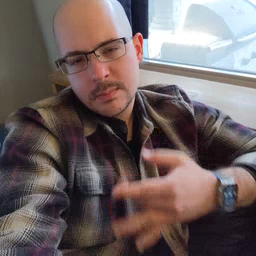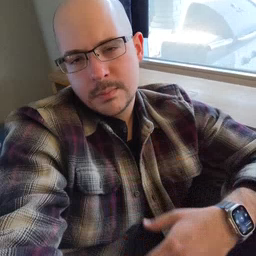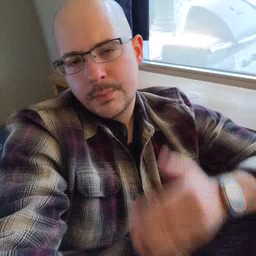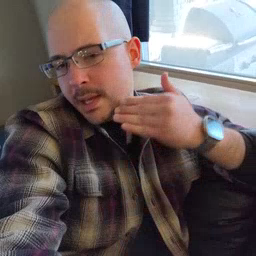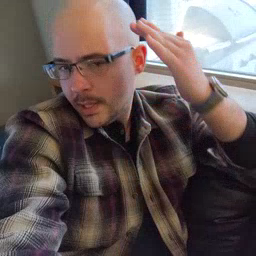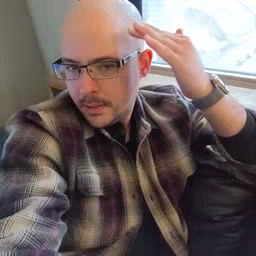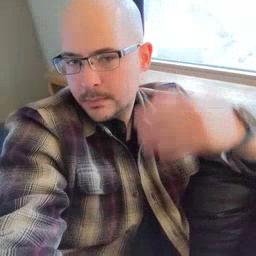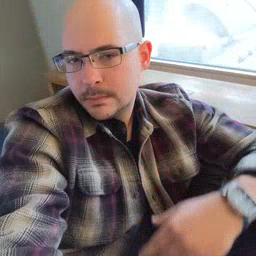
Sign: head